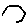
Label: hexagon